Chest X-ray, PA view. Patient: 72 years old, sex M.
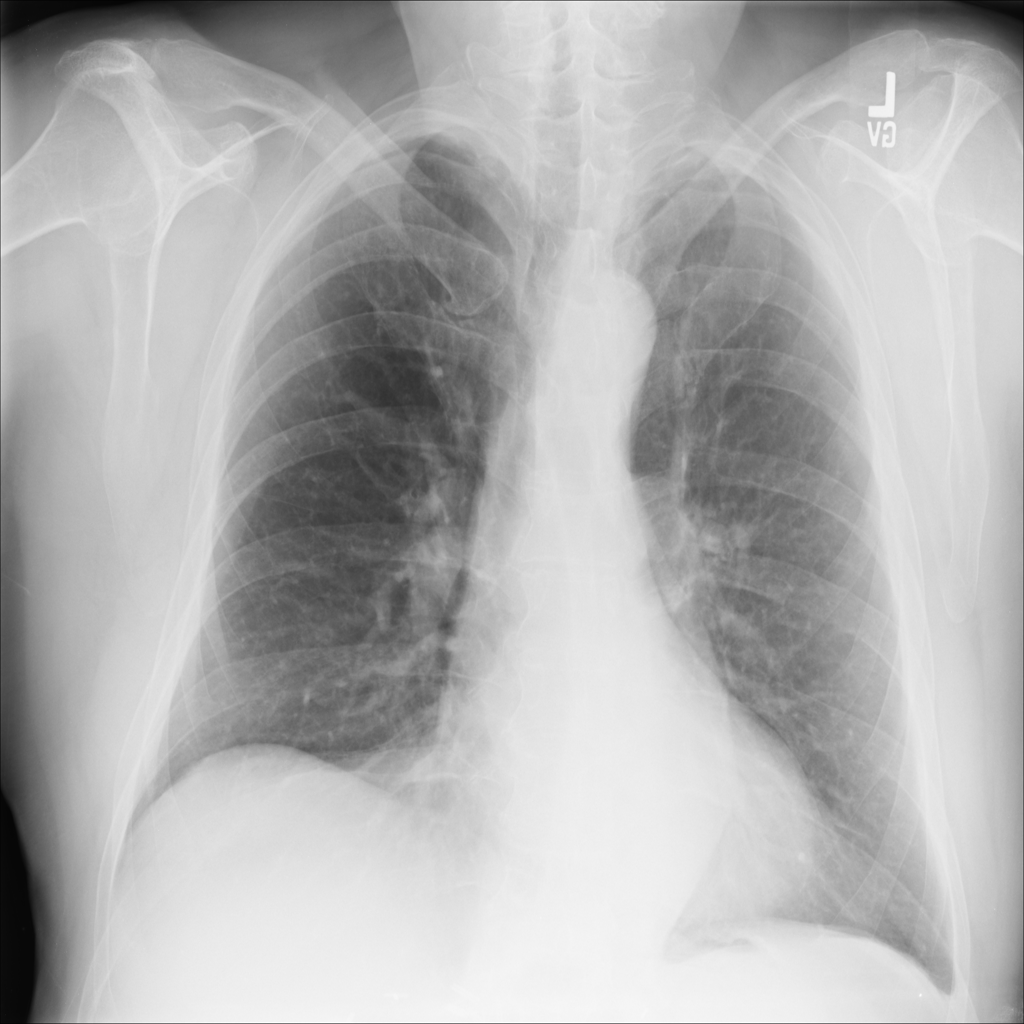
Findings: No Finding